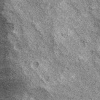
Atmospheric dust classification: not_dusty